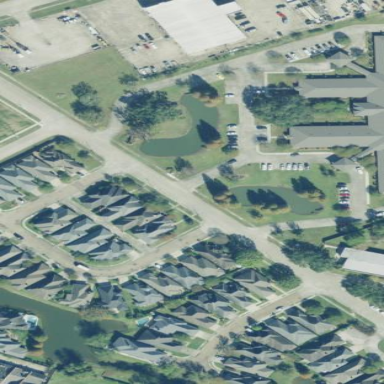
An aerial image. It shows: Single-family residential area.